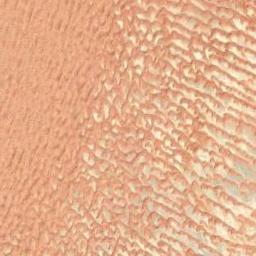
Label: desert